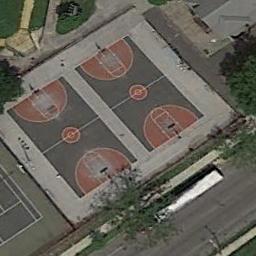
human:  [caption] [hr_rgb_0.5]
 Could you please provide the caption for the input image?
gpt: There are two basketball courts next to the road .

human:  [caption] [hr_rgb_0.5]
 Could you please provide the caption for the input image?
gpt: Two basketball courts next to a badminton court and a road beside .

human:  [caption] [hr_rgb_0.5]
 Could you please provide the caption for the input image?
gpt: The two basketball courts are next to the road .

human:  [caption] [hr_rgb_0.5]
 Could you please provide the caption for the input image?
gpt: One road is next to two basketball courts .

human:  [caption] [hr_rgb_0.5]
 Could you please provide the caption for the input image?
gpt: There are two basketball courts of the same size in red and green .